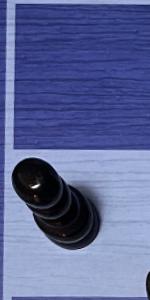
Label: Pawn_Black